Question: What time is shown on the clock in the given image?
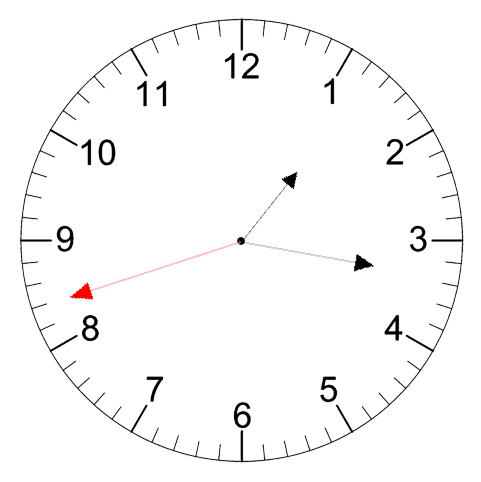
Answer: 01:16:42